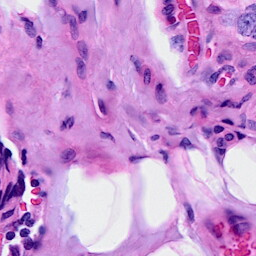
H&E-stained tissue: Breast